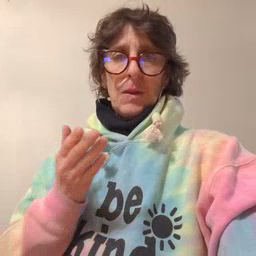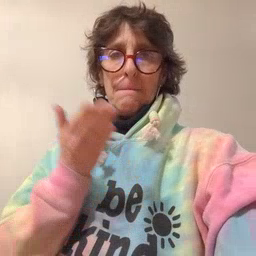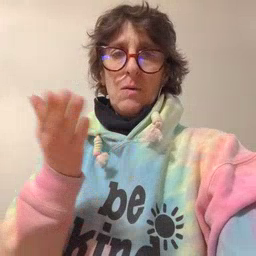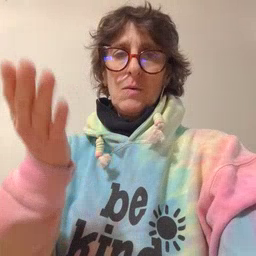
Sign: boat